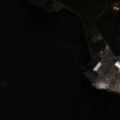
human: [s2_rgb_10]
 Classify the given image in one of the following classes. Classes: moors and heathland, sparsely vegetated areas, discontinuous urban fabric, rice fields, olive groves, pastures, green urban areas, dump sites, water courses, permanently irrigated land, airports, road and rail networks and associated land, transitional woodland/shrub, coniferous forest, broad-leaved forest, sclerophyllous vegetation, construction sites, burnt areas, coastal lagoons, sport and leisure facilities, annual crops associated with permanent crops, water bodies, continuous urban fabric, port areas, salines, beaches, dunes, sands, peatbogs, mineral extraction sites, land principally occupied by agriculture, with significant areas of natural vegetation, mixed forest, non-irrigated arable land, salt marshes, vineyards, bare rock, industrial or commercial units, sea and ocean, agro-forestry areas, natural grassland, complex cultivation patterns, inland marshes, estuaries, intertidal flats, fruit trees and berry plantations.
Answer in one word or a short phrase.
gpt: port areas, mixed forest, sea and ocean